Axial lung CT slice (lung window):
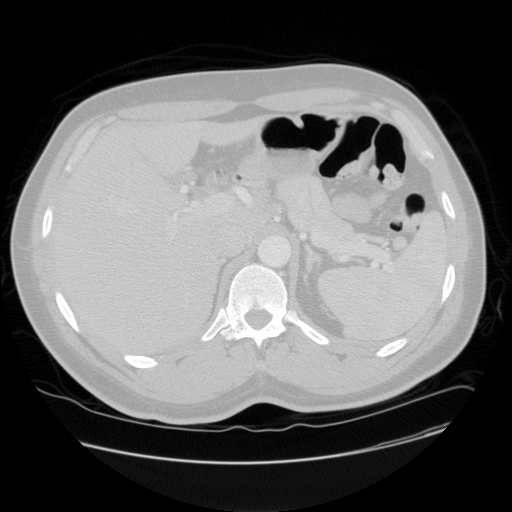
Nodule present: no